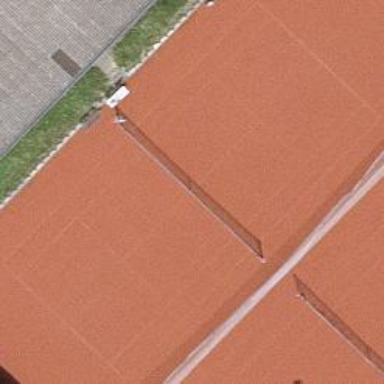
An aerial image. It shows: Tennis court on pitch.